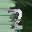
Label: 7